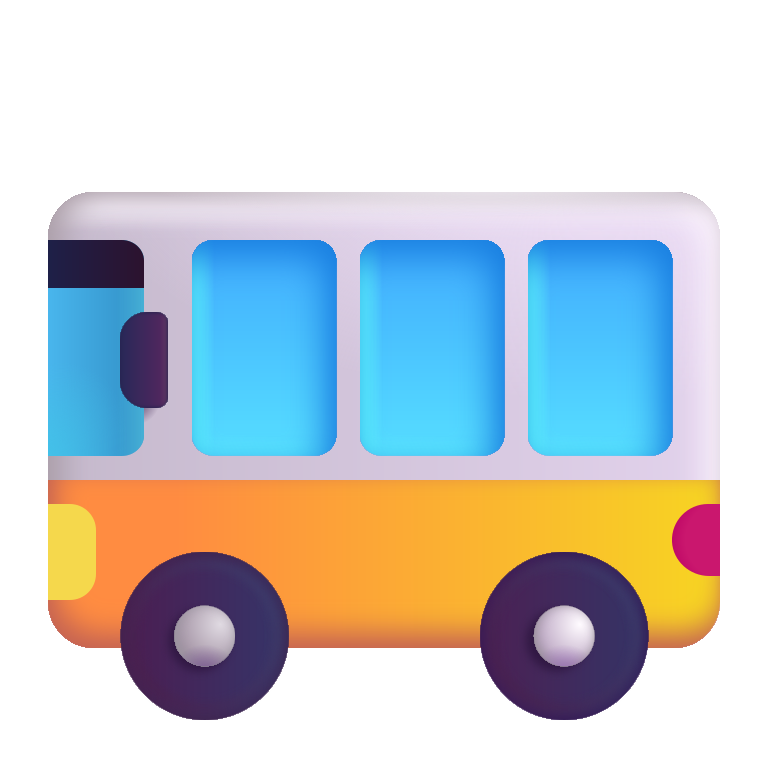
bus color